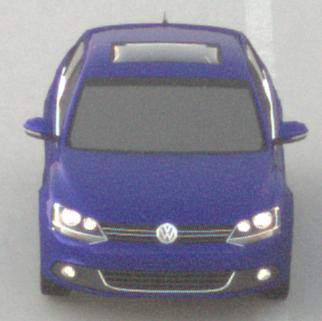
Make: VW
Model: Jetta 1.2 TSI
Detailed model: Jetta (IV)
Model produced from: 2011/01
Model produced until: 2014/08
Doors: 4
Color: blue
Road condition: dry road
Daytime: sunrise or sunset
Contrast: low contrast